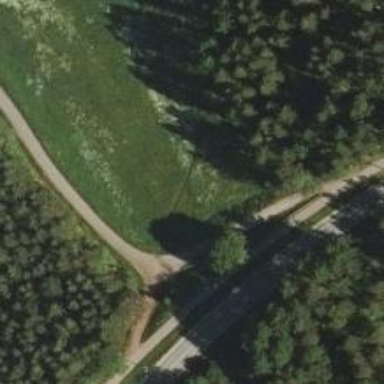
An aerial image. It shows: Path.